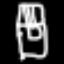
Label: bed